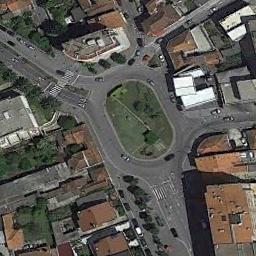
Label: roundabout